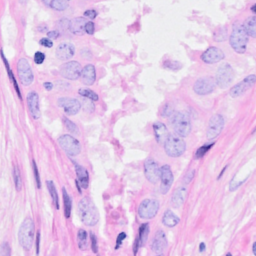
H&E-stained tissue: Breast